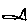
Label: fish